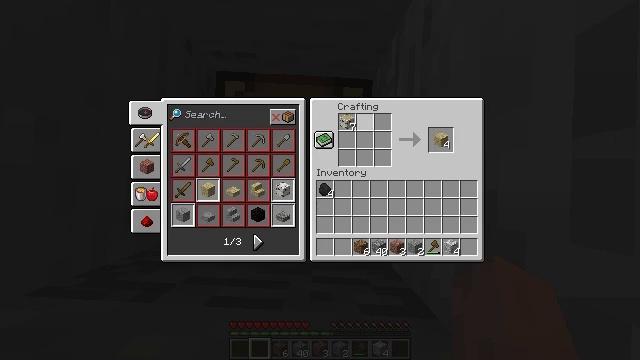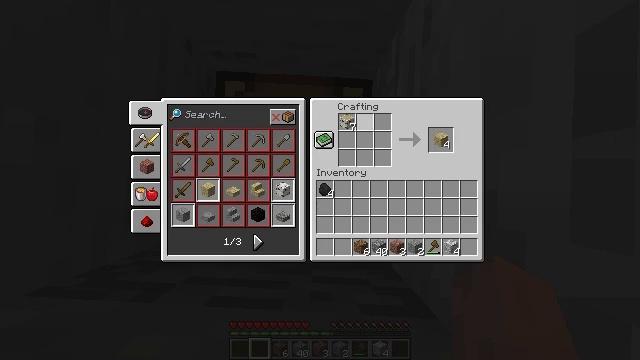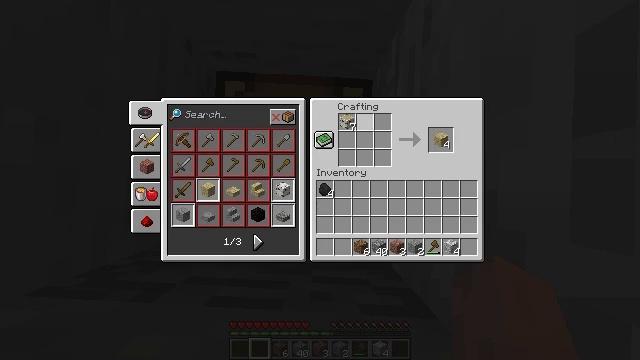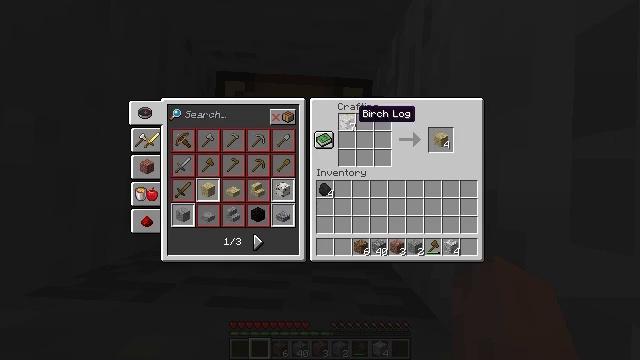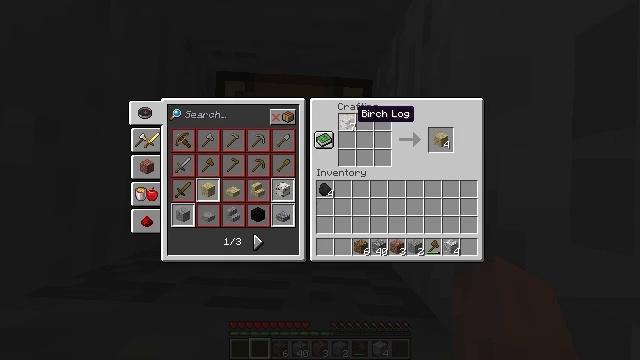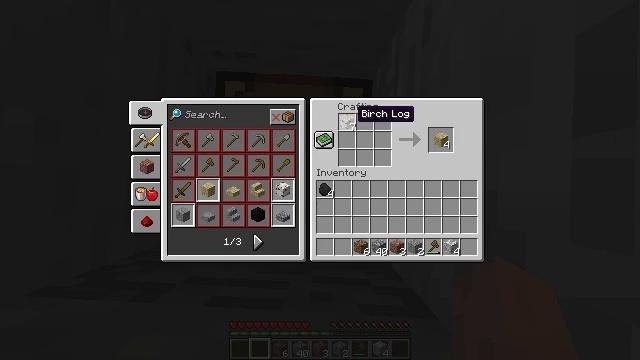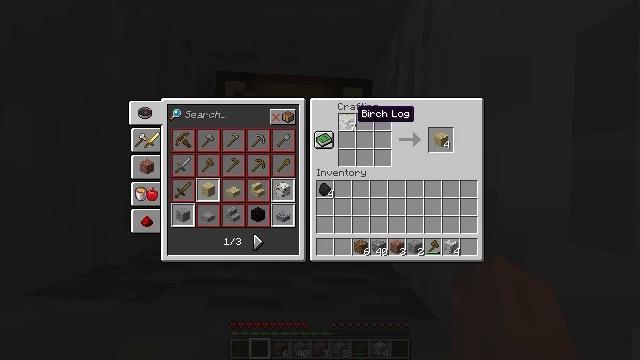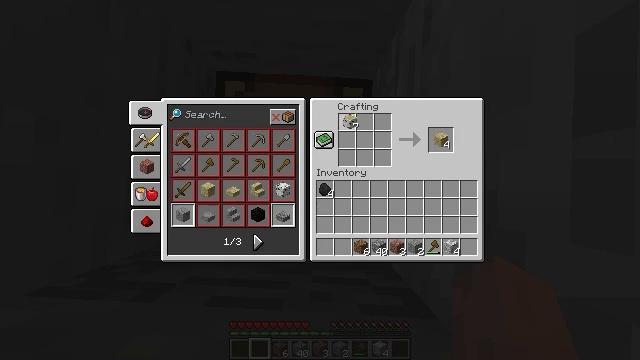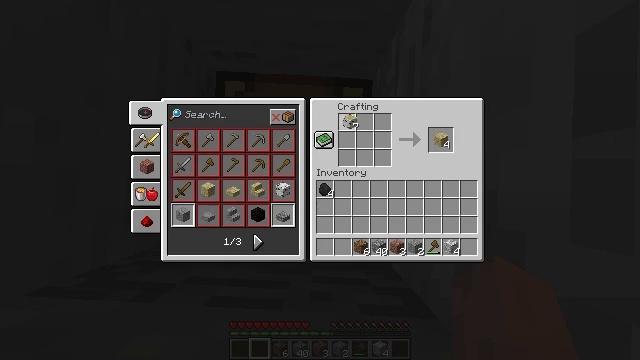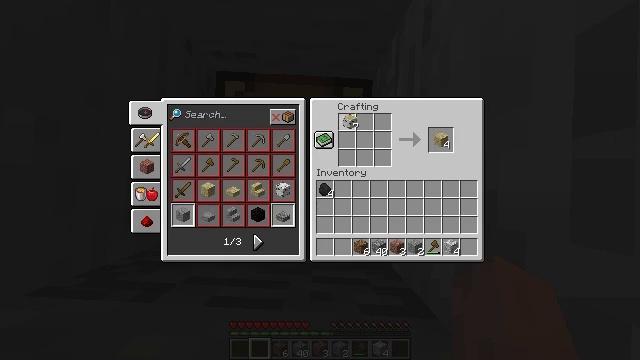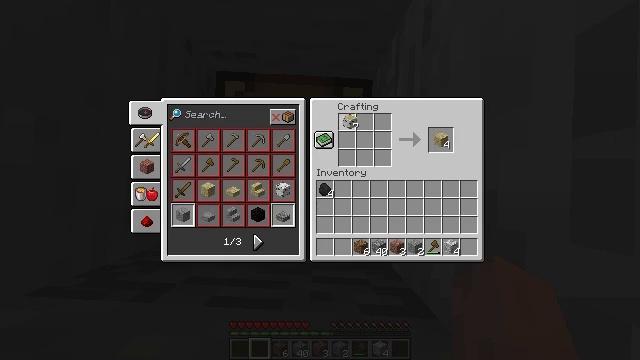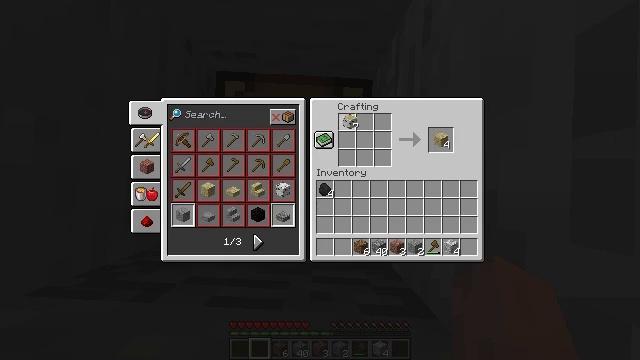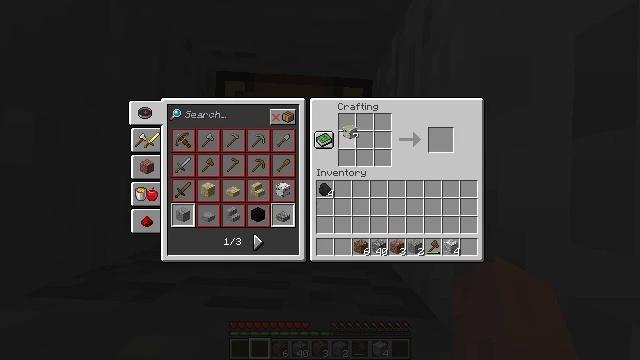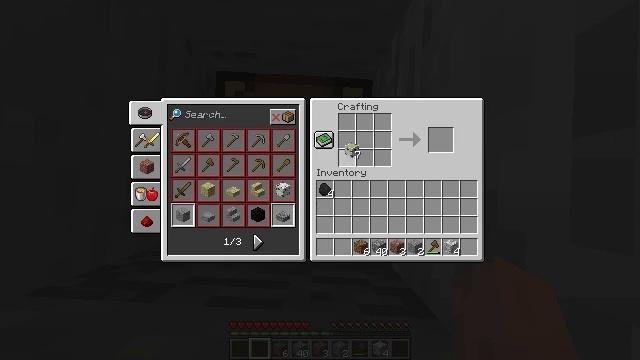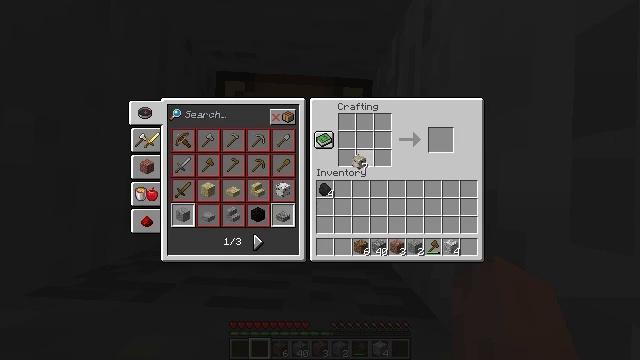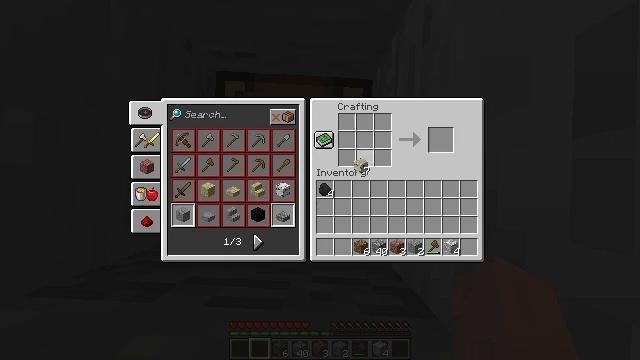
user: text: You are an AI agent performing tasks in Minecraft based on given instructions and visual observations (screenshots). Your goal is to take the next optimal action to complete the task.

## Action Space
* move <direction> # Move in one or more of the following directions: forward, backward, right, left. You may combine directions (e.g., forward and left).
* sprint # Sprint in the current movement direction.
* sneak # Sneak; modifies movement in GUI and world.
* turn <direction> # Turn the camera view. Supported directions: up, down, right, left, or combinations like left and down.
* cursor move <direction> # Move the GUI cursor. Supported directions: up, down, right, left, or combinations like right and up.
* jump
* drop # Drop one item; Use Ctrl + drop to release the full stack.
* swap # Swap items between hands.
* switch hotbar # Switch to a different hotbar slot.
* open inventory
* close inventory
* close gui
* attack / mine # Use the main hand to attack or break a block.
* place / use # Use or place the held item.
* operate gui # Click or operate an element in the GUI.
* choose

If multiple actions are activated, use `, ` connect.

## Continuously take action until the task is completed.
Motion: motion action
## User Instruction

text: Transform birch logs into birch planks.
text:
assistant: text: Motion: no_op
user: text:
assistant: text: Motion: no_op
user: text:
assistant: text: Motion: no_op
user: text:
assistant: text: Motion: no_op
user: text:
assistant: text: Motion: no_op
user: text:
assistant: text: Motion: no_op
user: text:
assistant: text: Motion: no_op
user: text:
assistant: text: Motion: no_op
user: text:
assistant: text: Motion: operate gui
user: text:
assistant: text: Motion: operate gui
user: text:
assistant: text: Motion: operate gui
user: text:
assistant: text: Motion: no_op
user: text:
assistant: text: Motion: no_op
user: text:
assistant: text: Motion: cursor move down
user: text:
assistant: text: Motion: cursor move down
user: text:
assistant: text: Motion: cursor move down
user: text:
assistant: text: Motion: no_op
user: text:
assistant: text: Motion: no_op
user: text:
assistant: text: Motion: no_op
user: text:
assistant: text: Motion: no_op
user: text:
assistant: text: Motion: no_op
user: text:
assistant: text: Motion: no_op
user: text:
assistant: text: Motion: no_op
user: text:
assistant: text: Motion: no_op
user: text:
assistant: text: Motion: no_op
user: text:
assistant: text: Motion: no_op
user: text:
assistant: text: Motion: no_op
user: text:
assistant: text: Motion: no_op
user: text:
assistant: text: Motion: no_op
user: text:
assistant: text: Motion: no_op